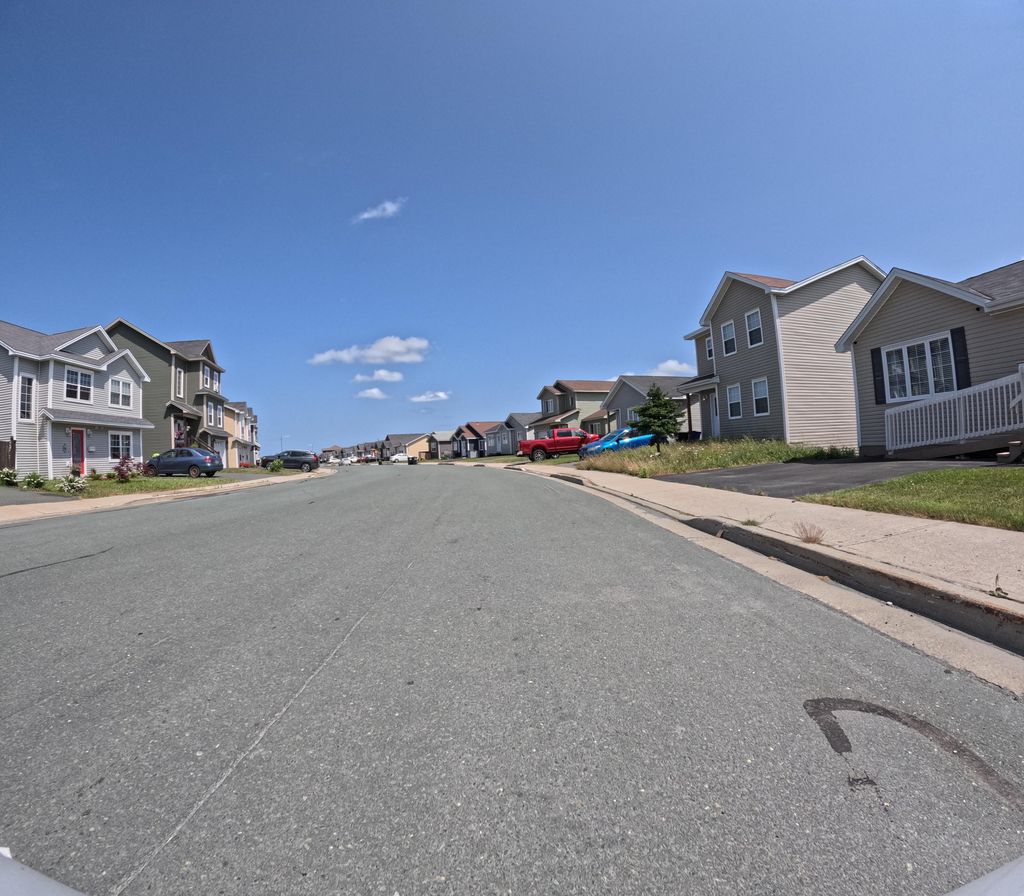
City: st_johns